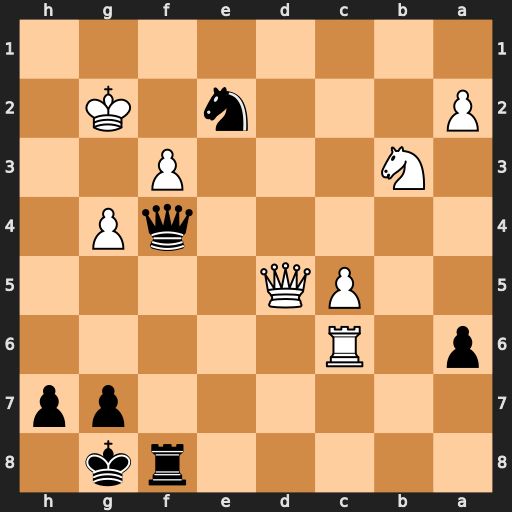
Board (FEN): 5rk1/6pp/p1R5/2PQ4/5qP1/1N3P2/P3n1K1/8
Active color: b
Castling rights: -
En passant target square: -
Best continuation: Kh8 Kf2 Nc3